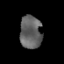
Tissue: prostate
Cell type: Myeloid cells
Senescence score: 0.3263
Nuclear area (px): 700
Mean DAPI intensity: 98.583